Question: > This post has been resolved
Hi, I'm using Material-UI in my React App, and I want to centre a Grid item that contains a Card and two more Grid items.
Here is the relevant code. The Cards do appear in the middle of the screen, but they aren't centred and it's really, annoying me.
Screenshot:

Necessary code:
'''
render() {
return (
<Grid container>
<Grid item xs={12}>
<Typography variant="h3" gutterBottom>
My Projects
</Typography>
</Grid>
<Grid item xs={6} justify="center">
<Grid item xs={12}>
<Card>
<CardMedia
component="img"
height="140"
image="https://github.com/dbarnes18/Portfolio/blob/master/assets/images/spotter.png?raw=true"
alt="Spotter"
/>
<CardContent>
<Typography gutterBottom variant="h5" component="div">
Spotter
</Typography>
<Typography variant="body2" color="text.secondary">
Spotter is an easy-to-use Spotify music controller with
functioning room and voting systems.
</Typography>
</CardContent>
<CardActions>
<Button
size="small"
color="primary"
to="/project/spotter"
component={Link}
>
Read More
</Button>
</CardActions>
</Card>
</Grid>
<Grid item xs={12}>
<br />
</Grid>
<Grid item xs={12}>
<Card>
<CardMedia
component="img"
height="140"
image="https://github.com/dbarnes18/Portfolio/blob/master/assets/images/impulse.png?raw=true"
alt="Spotter"
/>
<CardContent>
<Typography gutterBottom variant="h5" component="div">
Impulse
</Typography>
<Typography variant="body2" color="text.secondary">
Impulse is a macOS Virtual/Voice Assistant!{" "}
<i>Impulse is a little buggy and slow.</i>
</Typography>
</CardContent>
<CardActions>
<Button
size="small"
color="primary"
to="/project/impulse"
component={Link}
>
Read More
</Button>
</CardActions>
</Card>
</Grid>
</Grid>
</Grid>
);
}
'''
'''
Google Chrome: 93.0.4577.82 (Official Build) (x86_64)
Revision: e3a25d9b9e2d0b728e045ec87c0aa4942aa46e4e-refs/branch-heads/4577@{#1237}
OS: macOS Version 10.15.7 (Build 19H1417)
JavaScript: V8 9.3.345.19
'''
Thanks!
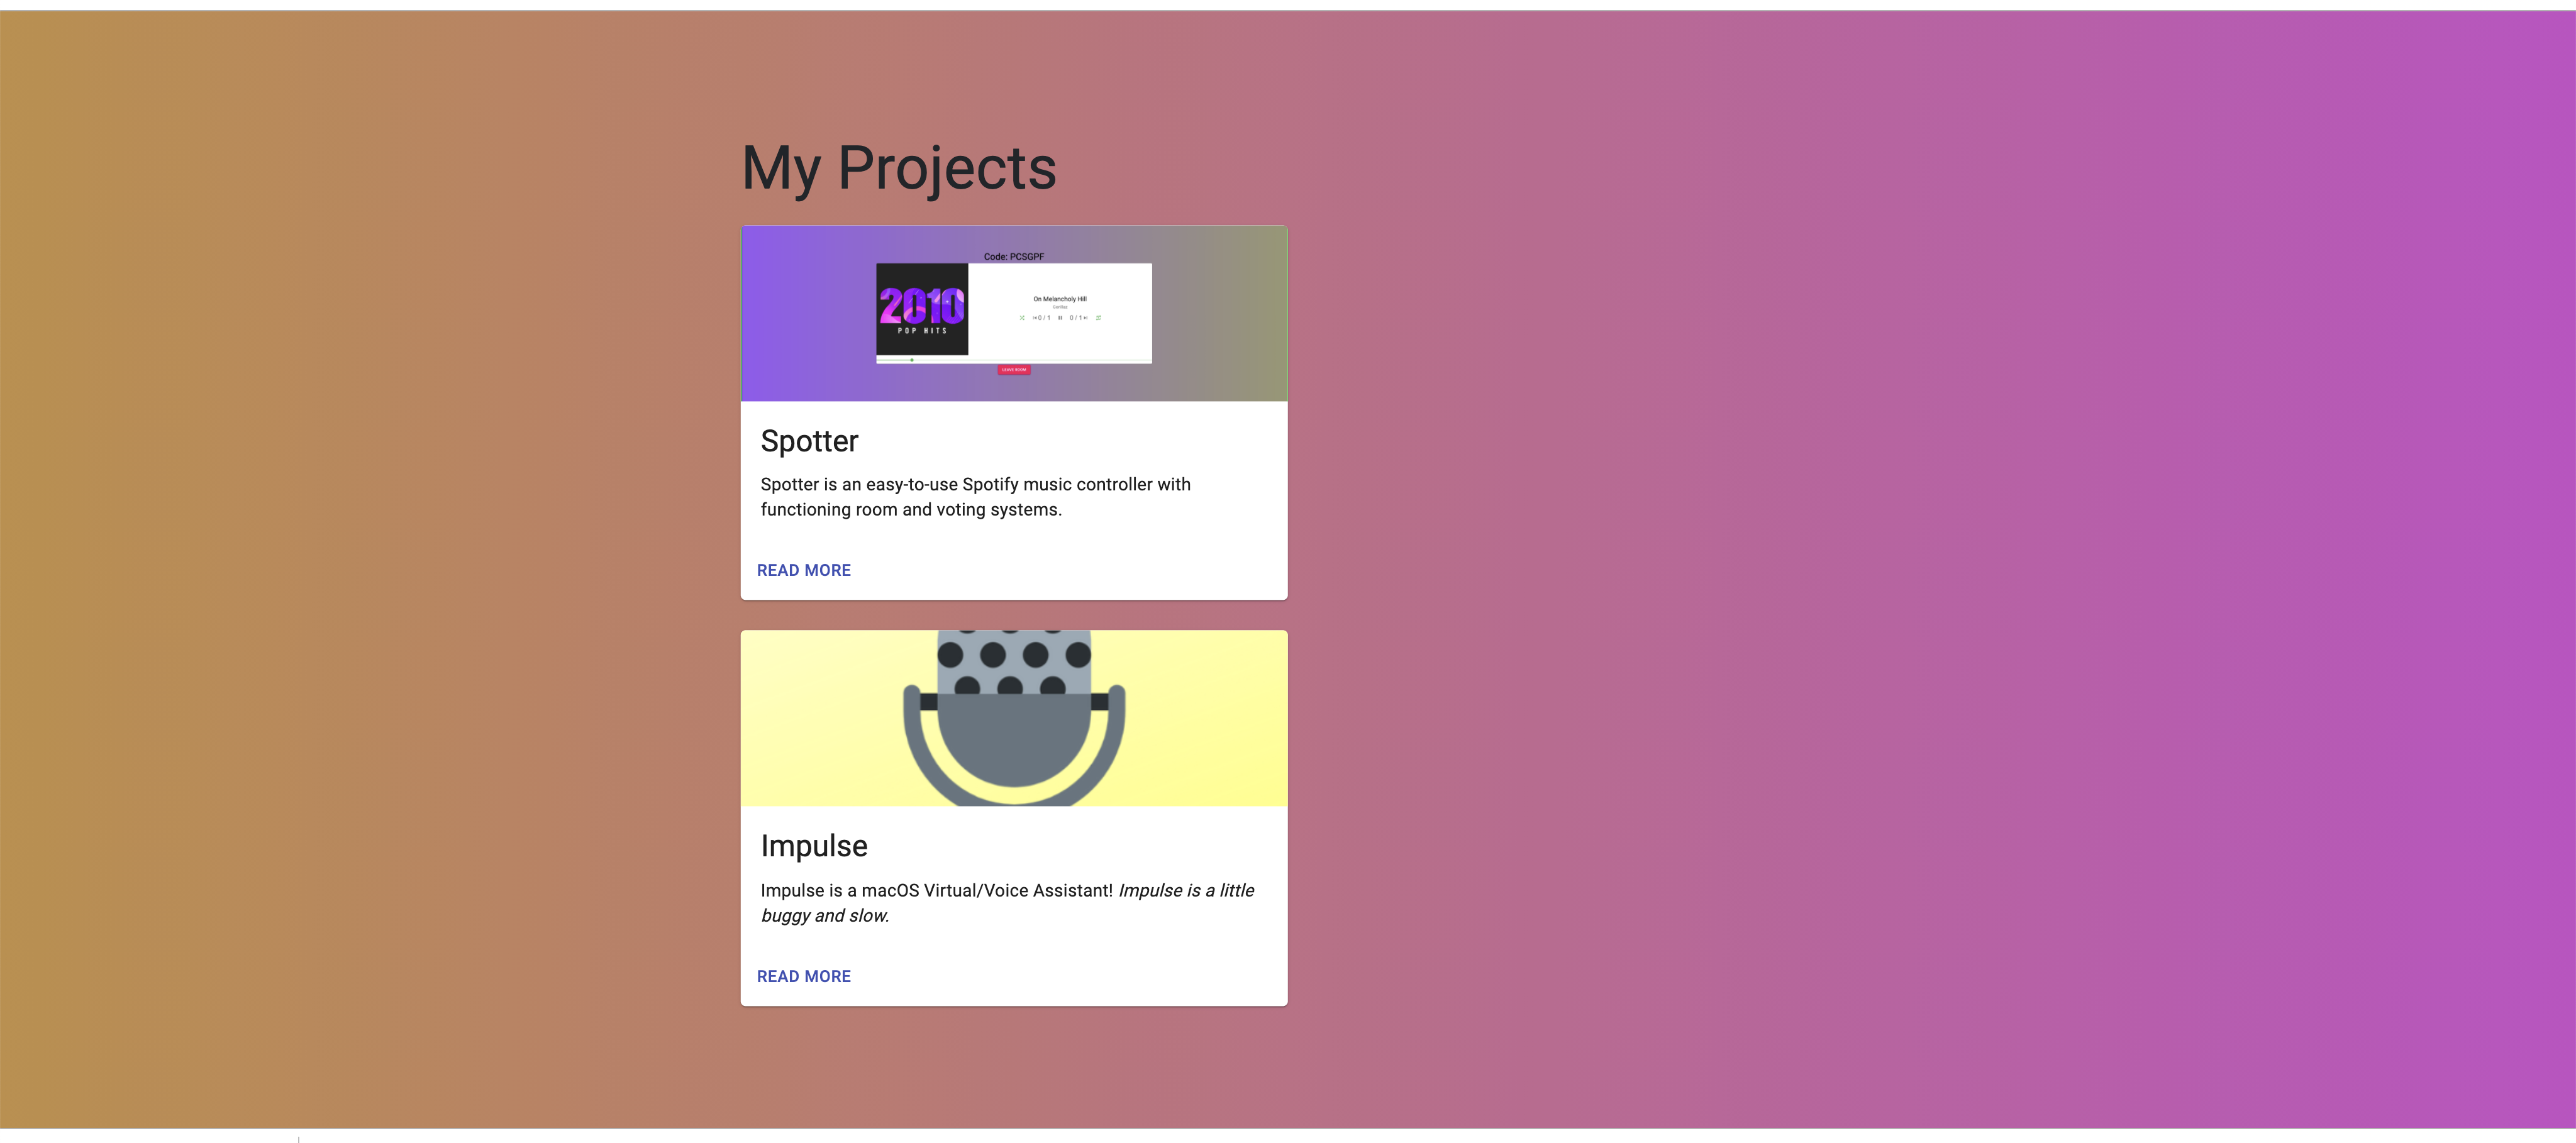
Answer: As you say using material-ui
just add style to your code
material-ui v4.12.3
'''
import { makeStyles } from "@material-ui/core/styles";
const useStyles = makeStyles(() => ({
root: {
display: "flex",
justifyContent: "center",
alignItem: "center"
}
}));
'''
and add it to your Grid
'''
export default function App() {
const classes = useStyles();
return (
<Grid container className={classes.root}>
....
)}
'''
<URL>